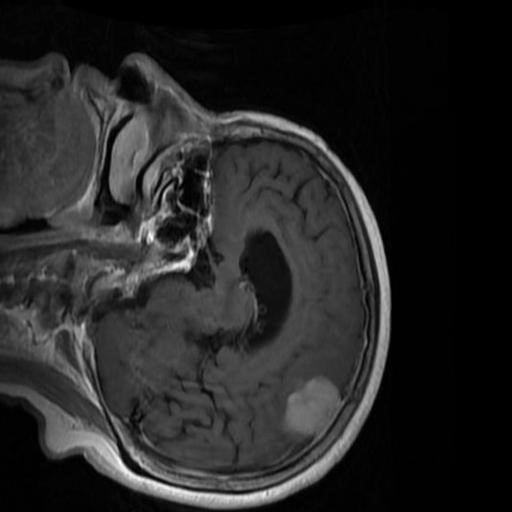
Label: brain_menin